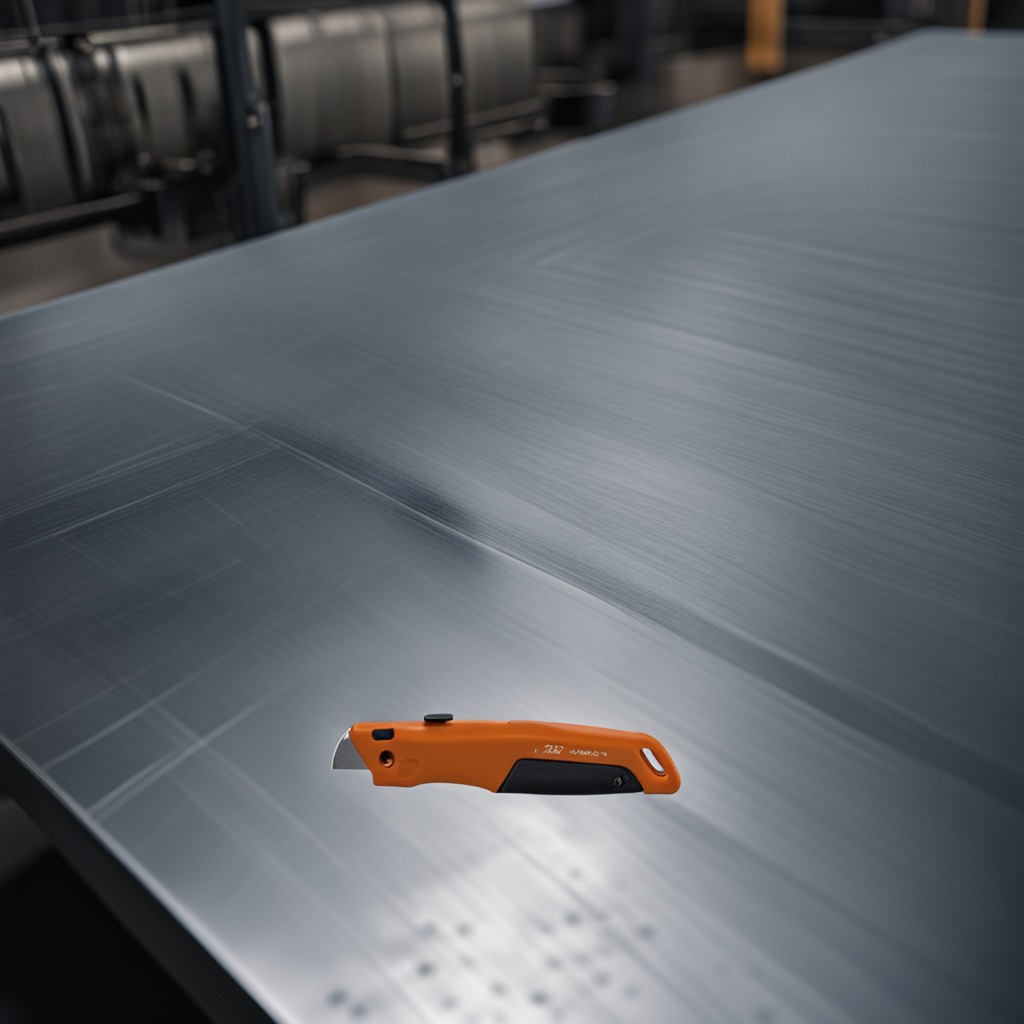
A utility knife lies on the cold steel table in a mining workshop gritty textures.